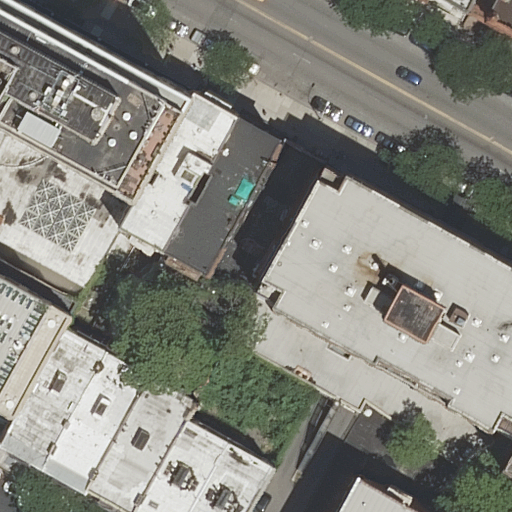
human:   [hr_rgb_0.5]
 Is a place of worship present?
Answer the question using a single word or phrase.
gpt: yes

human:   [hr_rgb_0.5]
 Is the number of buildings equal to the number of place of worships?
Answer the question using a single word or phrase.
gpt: no

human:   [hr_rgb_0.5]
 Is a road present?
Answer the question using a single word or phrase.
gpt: yes

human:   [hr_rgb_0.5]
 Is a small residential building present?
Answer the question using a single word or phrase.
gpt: yes

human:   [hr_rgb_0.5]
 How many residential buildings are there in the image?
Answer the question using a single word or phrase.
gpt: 13

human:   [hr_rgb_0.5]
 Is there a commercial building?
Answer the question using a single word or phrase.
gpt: no

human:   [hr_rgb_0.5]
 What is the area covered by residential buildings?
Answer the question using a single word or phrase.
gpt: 4581m2

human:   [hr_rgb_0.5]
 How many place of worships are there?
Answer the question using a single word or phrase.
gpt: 2

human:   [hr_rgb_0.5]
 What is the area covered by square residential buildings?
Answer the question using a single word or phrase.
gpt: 0m2

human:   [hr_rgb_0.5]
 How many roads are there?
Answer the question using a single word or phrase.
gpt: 2

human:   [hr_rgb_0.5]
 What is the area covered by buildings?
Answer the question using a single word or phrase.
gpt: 5159m2

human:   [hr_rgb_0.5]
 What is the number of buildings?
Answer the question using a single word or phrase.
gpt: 14

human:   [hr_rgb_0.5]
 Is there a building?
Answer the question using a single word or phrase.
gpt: yes

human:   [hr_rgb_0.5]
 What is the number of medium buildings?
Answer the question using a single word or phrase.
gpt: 7

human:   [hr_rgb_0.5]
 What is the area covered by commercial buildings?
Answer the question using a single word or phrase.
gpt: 0m2

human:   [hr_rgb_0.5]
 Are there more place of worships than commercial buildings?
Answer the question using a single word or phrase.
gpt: yes

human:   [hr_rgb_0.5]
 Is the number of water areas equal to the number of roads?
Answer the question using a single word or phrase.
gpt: no

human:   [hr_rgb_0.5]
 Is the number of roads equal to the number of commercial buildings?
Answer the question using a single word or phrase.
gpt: no

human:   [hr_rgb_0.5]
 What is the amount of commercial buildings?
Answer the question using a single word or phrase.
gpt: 0

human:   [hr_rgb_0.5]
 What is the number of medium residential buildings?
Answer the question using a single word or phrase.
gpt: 7

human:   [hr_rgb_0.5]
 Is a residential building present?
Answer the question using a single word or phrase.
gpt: yes

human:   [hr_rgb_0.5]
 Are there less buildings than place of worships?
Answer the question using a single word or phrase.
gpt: no

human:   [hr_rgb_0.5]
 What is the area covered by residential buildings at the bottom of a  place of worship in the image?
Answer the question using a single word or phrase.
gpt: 4516m2

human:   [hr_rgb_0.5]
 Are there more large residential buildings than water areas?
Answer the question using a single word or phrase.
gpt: yes

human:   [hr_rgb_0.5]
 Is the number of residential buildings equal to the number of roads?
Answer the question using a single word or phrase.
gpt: no

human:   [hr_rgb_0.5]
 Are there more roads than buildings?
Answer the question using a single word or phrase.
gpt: no

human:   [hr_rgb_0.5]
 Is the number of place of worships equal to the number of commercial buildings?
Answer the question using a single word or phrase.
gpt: no

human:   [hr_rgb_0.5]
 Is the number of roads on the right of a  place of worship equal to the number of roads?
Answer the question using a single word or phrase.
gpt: no

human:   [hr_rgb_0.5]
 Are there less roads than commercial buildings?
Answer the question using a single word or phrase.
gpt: no

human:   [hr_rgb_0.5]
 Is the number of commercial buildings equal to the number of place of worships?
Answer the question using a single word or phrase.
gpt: no

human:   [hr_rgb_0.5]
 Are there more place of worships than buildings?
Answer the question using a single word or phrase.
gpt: no

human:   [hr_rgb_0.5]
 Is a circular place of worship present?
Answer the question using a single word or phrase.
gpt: no

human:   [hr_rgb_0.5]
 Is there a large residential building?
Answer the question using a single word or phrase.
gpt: yes

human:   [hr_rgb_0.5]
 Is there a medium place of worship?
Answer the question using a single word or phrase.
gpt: yes

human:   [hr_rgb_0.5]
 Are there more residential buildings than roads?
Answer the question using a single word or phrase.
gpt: yes

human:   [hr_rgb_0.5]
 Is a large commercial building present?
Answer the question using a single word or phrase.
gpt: no

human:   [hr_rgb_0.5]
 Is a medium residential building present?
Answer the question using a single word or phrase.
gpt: yes

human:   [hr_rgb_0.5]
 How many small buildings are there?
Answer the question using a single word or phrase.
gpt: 4

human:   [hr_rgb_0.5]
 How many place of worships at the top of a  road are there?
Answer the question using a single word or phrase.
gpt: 2

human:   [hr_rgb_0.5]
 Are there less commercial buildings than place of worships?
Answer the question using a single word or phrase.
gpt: yes

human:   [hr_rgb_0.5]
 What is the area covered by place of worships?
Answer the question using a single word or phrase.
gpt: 899m2

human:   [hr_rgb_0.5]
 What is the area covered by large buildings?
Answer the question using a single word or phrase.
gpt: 2960m2

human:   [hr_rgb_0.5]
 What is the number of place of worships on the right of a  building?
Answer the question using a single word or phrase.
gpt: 2

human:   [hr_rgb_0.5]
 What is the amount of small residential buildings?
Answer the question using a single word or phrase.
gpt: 4

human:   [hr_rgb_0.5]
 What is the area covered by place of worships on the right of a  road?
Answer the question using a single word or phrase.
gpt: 899m2

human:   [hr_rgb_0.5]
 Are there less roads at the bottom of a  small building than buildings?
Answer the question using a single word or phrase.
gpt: yes

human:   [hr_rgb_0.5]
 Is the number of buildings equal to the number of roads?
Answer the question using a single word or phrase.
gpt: no

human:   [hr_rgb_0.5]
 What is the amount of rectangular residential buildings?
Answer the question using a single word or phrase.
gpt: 9

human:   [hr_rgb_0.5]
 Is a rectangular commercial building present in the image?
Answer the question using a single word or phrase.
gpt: no

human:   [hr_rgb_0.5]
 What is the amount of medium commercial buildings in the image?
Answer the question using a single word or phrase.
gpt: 0

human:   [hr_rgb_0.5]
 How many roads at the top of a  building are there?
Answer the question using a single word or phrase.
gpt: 2

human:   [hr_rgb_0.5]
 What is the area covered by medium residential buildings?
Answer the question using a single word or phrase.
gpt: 1995m2

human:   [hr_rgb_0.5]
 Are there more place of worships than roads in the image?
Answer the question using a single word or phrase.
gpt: no

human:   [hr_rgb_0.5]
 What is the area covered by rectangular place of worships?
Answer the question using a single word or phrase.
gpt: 321m2

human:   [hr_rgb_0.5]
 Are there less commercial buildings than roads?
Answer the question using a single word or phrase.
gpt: yes

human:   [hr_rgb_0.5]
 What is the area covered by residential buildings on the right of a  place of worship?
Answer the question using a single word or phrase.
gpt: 2715m2

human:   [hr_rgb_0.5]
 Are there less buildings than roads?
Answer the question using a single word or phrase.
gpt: no

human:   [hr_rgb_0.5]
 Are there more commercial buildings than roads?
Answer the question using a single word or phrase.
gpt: no

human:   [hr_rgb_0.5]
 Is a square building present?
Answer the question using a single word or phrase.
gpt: no

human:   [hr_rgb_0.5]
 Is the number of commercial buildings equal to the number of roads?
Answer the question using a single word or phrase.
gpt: no

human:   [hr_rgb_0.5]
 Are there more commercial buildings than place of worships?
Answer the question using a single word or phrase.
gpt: no

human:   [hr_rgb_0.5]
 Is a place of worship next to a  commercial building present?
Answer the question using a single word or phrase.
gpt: no

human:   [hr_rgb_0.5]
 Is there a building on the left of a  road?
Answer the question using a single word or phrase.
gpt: yes

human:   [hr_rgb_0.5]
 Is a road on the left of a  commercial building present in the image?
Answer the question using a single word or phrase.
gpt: no